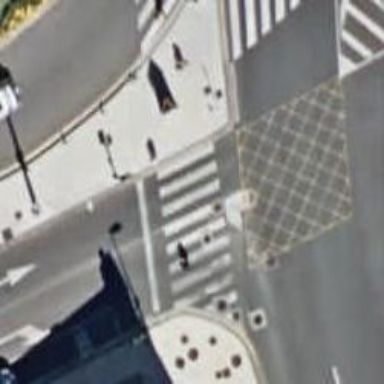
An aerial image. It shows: Road with traffic signals at the crossing.